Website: bh-photo
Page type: billing-address
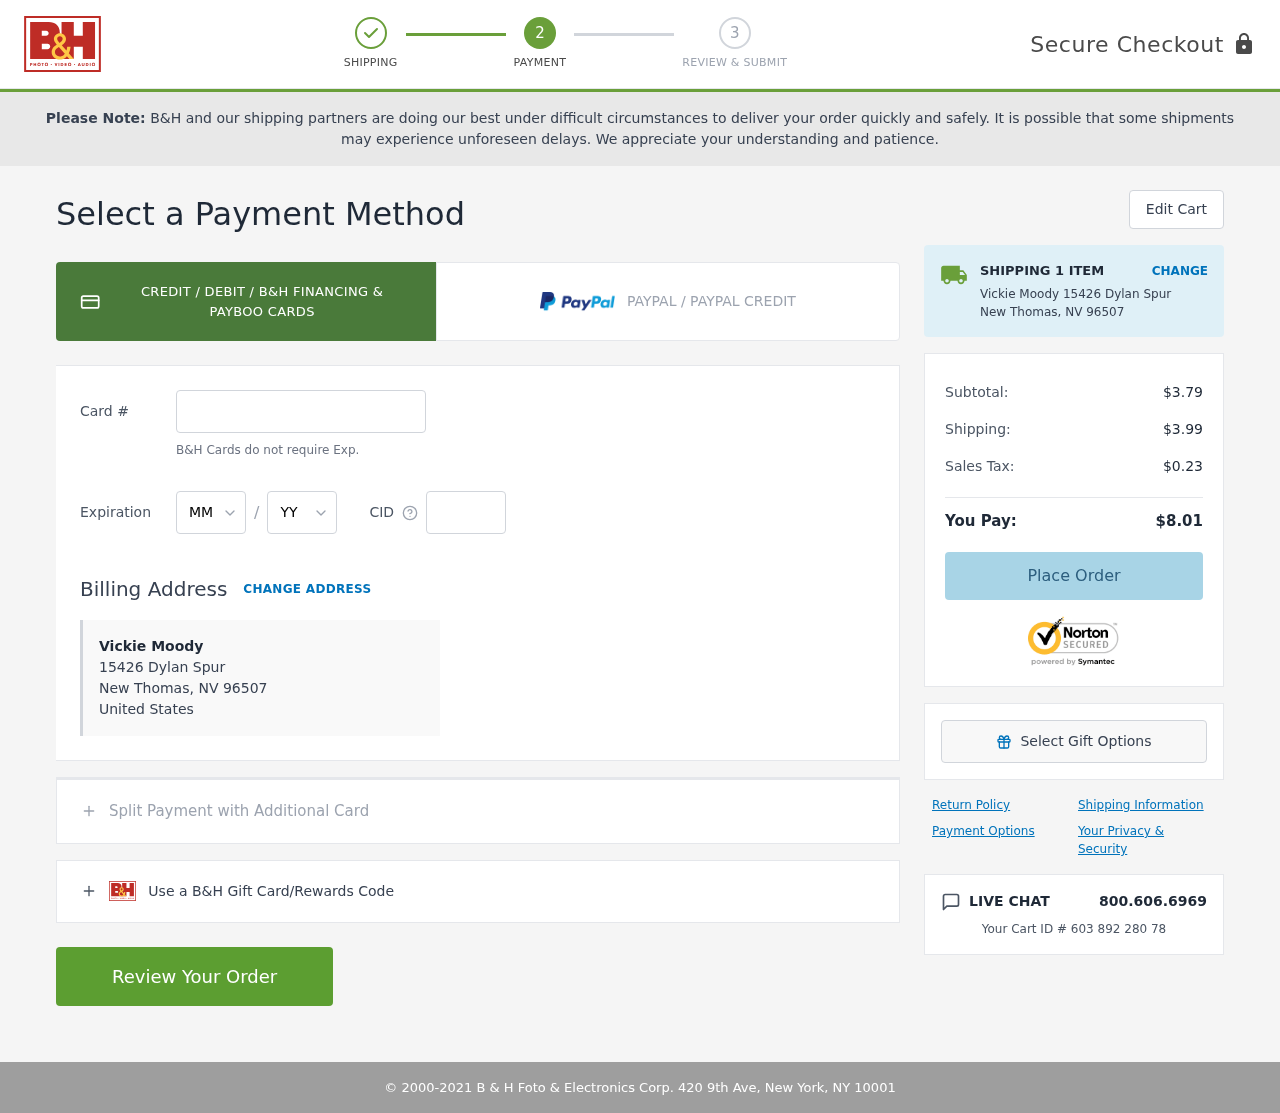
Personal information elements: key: PII_CARD_CVV
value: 7490
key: PII_CARD_EXPIRY_MONTH
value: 08
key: PII_CARD_EXPIRY_YEAR
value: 27
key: PII_CARD_NUMBER
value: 3774 6098 4431 115
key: PII_CITY
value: New Thomas
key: PII_COUNTRY
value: United States
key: PII_FULLNAME
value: Vickie Moody
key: PII_POSTCODE
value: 96507
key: PII_STATE_ABBR
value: NV
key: PII_STREET
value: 15426 Dylan Spur
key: PII_FULLNAME2
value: Vickie Moody
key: PII_STREET2
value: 15426 Dylan Spur
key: PII_CITY_STATE_ZIP2
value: New Thomas, NV
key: PII_POSTCODE2
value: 96507
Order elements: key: ORDER_NUM_ITEMS
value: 1
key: ORDER_SUBTOTAL
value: $3.79
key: ORDER_SHIPPING_COST
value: $3.99
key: ORDER_TAX
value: $0.23
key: ORDER_TOTAL
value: $8.01
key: ORDER_ID
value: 603 892 280 78